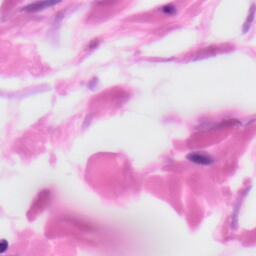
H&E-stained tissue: Skin